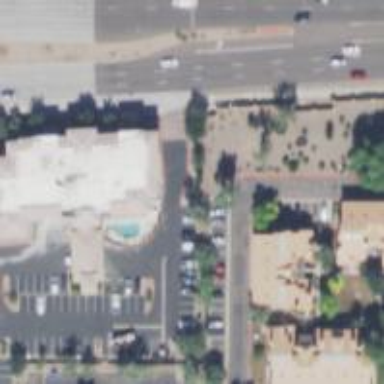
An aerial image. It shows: Hotel building.